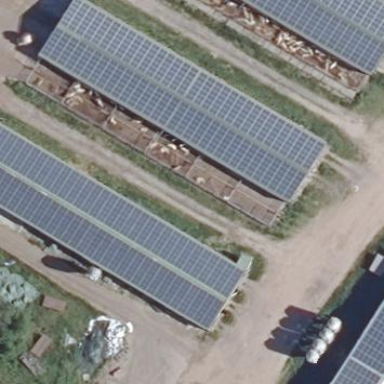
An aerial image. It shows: Farm auxiliary building with solar photovoltaic panel generator producing small amount of electricity.